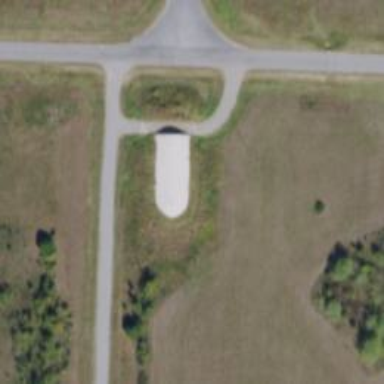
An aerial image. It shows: Military bunker for protection and defense.